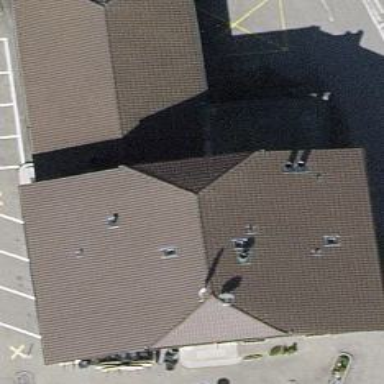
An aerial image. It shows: Restaurant located in hotel building.